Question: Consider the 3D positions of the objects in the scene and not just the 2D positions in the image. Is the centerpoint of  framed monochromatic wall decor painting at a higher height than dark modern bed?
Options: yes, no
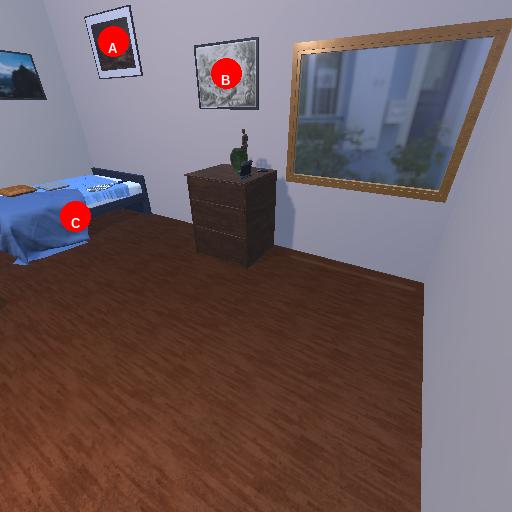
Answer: yes